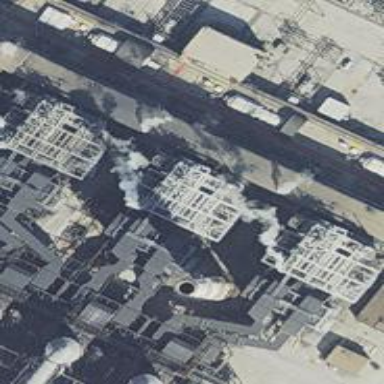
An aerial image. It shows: Steam turbine generator.